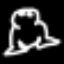
Label: frog